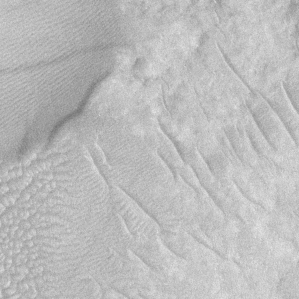
Label: frost